Milling tool wear sample.
Tool blade image: 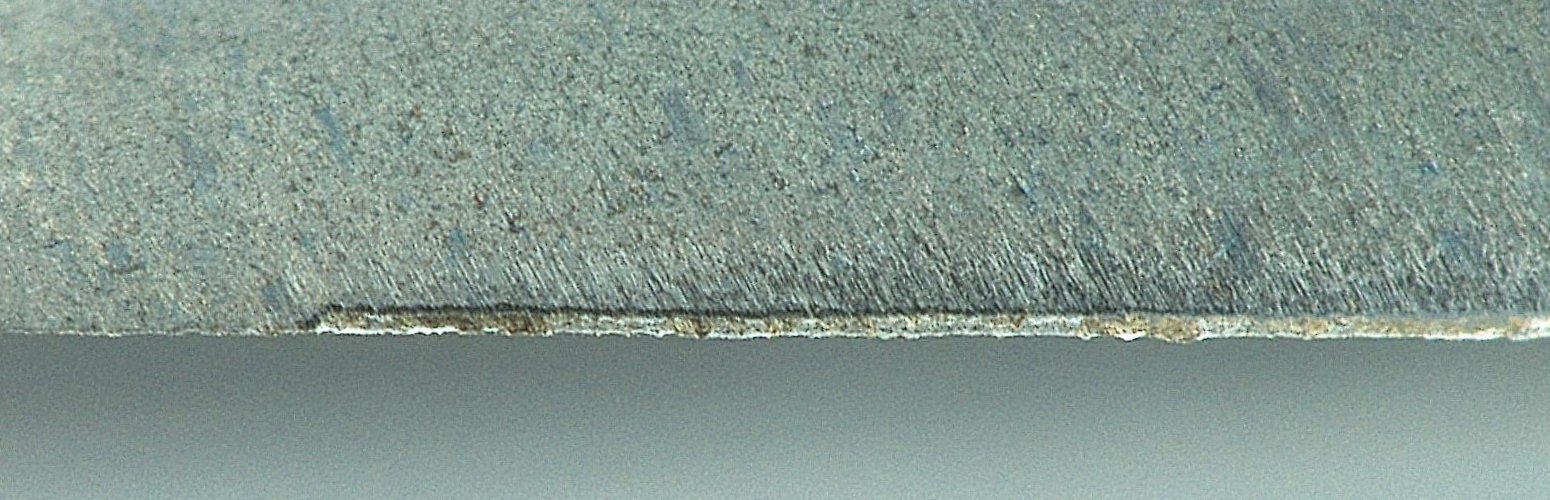
Chip image: 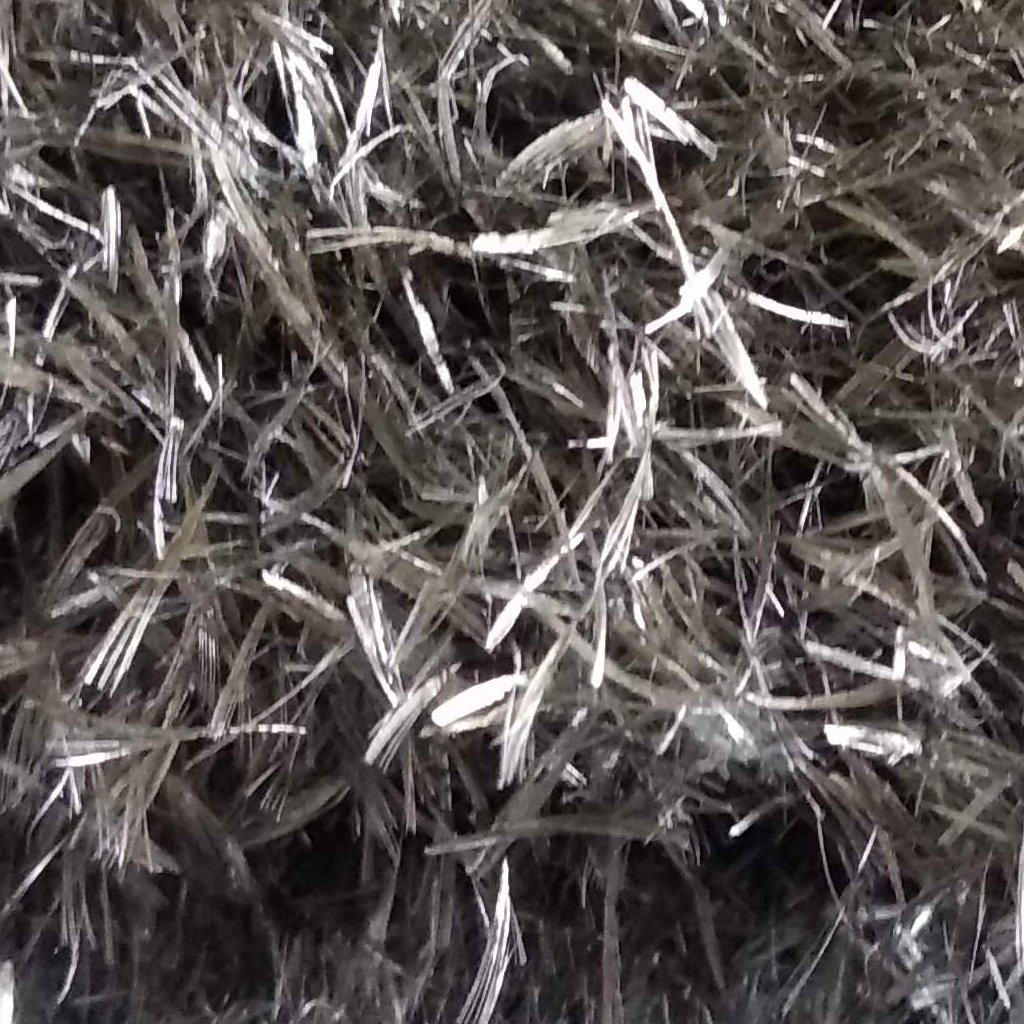
Workpiece image: 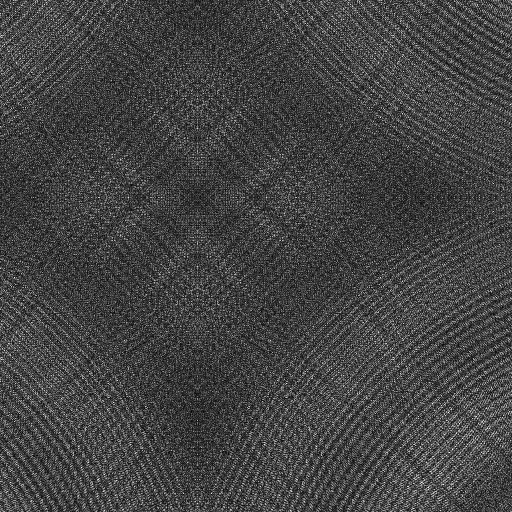
Tool wear state: sharp
Gaps: 0
Flank wear: 54.92
Overhang: 22.25
Force-signal Mel-spectrograms (X, Y, Z axes): 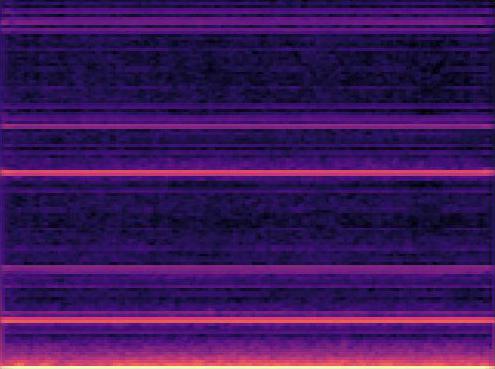 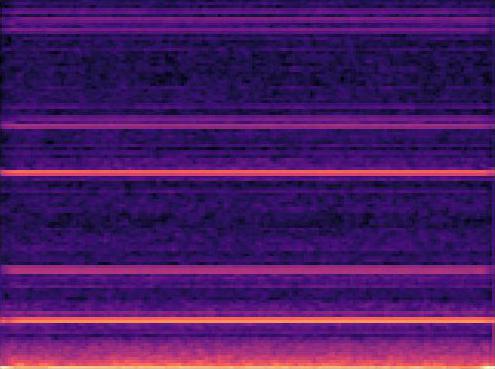 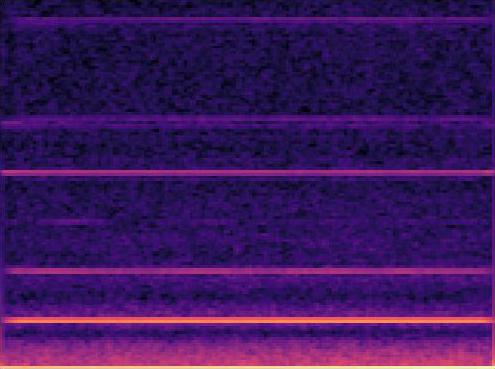
Force-signal scalograms (X, Y, Z axes): 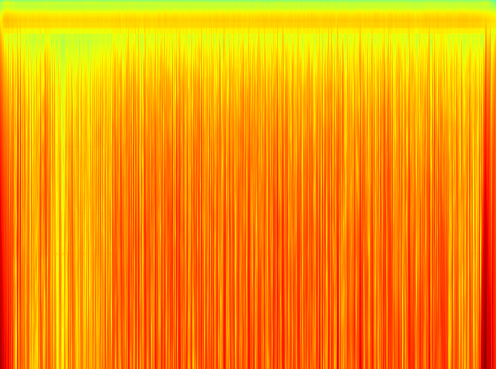 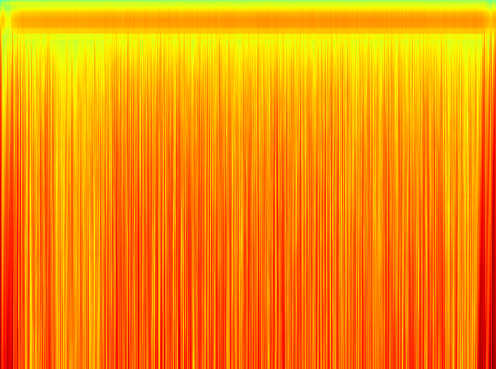 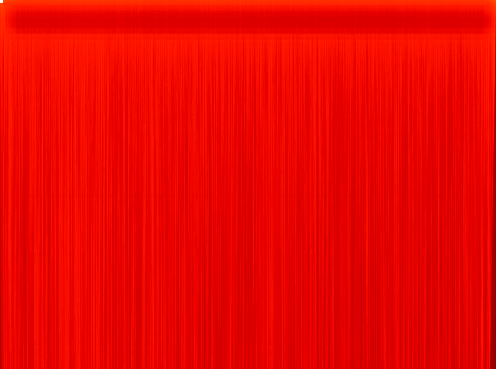
Force phase: initial_break_in_wear